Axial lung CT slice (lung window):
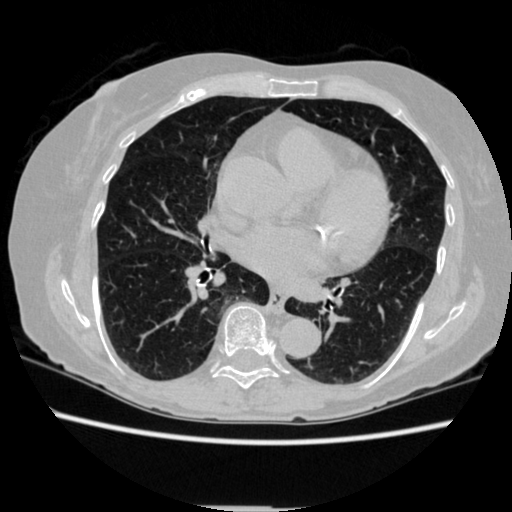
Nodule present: no